Question: I have an Activiti flow that has a User Task section, that looks like this:

The basic idea is that the "Wait for Notification" user task, waits for a response from special Queue. But actualy a specific code just compets the task:
'''
Map<String, Object> variables = new HashMap<String, Object>();
variables.put("KEY", variable);
String assignee = variable.getAssignee();
processService.completeTask(assignee, variables);
'''
So my problem is that the service responsible for this code can receive several responses form that queue. Which is the kind of behavior I want (the Queue, can return something like Message_Processed and after a few milliseconds return Message_Send). But when the second response comes the Activiti Engine throws an Exception (see cause), and the whole flow dies.
'''
Caused by: org.activiti.engine.ActivitiOptimisticLockingException: Task[id=3867, name=Wait for Notification] was updated by another transaction concurrently
'''
So what I'm looking for: Is there a way to make a task, somehow that it will take and swallow all responses not throwing an Exception.
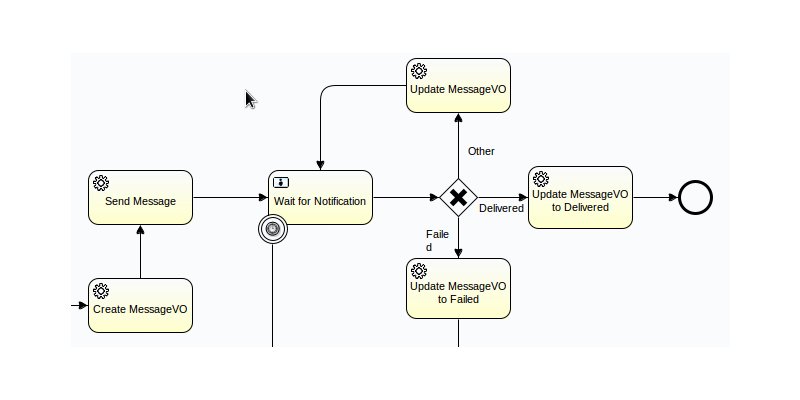
Answer: I see the following points:
1) You might want to check out the Activiti Receive Task. This is actually a better fit to wait until a signal to proceed arrives: <URL>
2) You probably receive the OptimisticLockingException because your updates come along "too fast" and concurrently. Here I see the options
- that you configure your queue consumer in a way so that it can receive messages from the queue just in a single threaded exclusive manner. You should then also make sure that your subsequent "Update MessageVO" service task as well as your receive task is marked to be async=true. This will make sure that you will signal the receive task to proceed and within the same database transaction create a new receive task again ready to be updated by the next message. - that you let the queue consumer "crash" with the optimistic locking exception and make sure that your transacted session with the queue producer is rolled back or explicitely asking for redelivery so that the message gets redelivered according to some redelivery policy.
3) Another reason for your OptimisticLockingException might be that you cache the old/updated task instead of querying for it immediately before signalling to proceed. always do that so that you don't "reuse" any outdated task or execution object